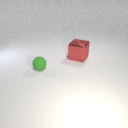
large red metal cube behind small green rubber sphere